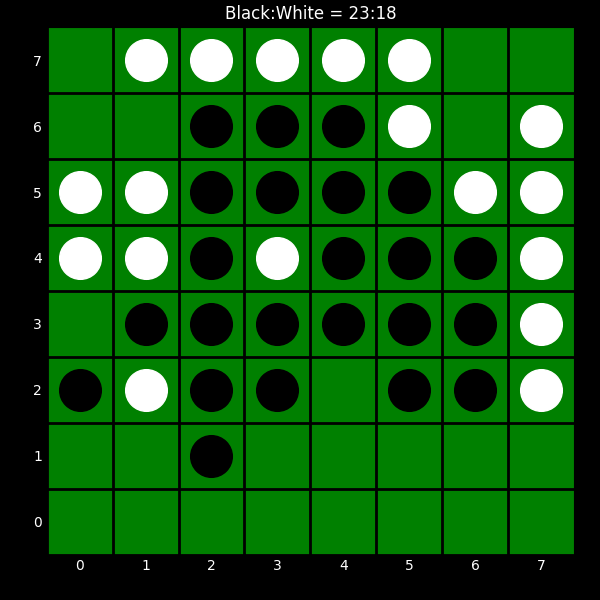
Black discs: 23
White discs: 18